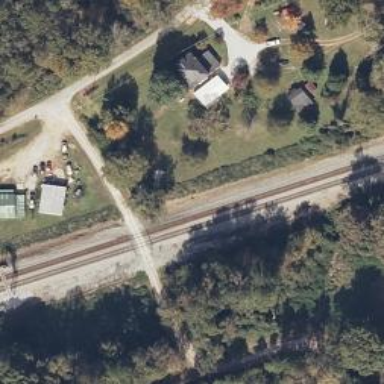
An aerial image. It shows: Railway level crossing.